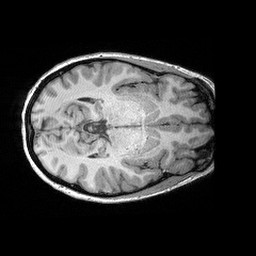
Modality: T1w
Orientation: axial
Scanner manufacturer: siemens
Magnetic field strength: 3 T
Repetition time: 2.3 s
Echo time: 0.00298 s